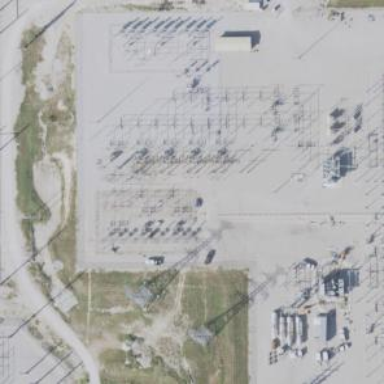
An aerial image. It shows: Switch for power supply.